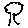
Label: tree